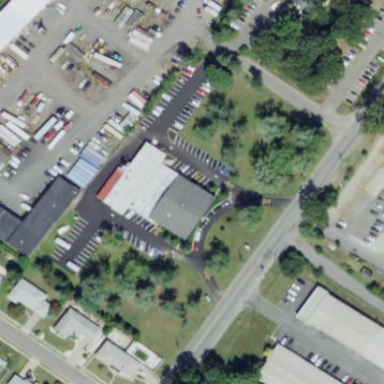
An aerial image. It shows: Fitness center building.